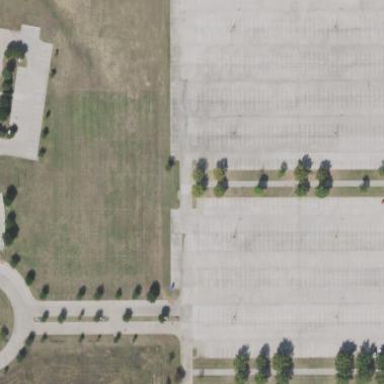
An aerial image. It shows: Parking area with concrete surface.